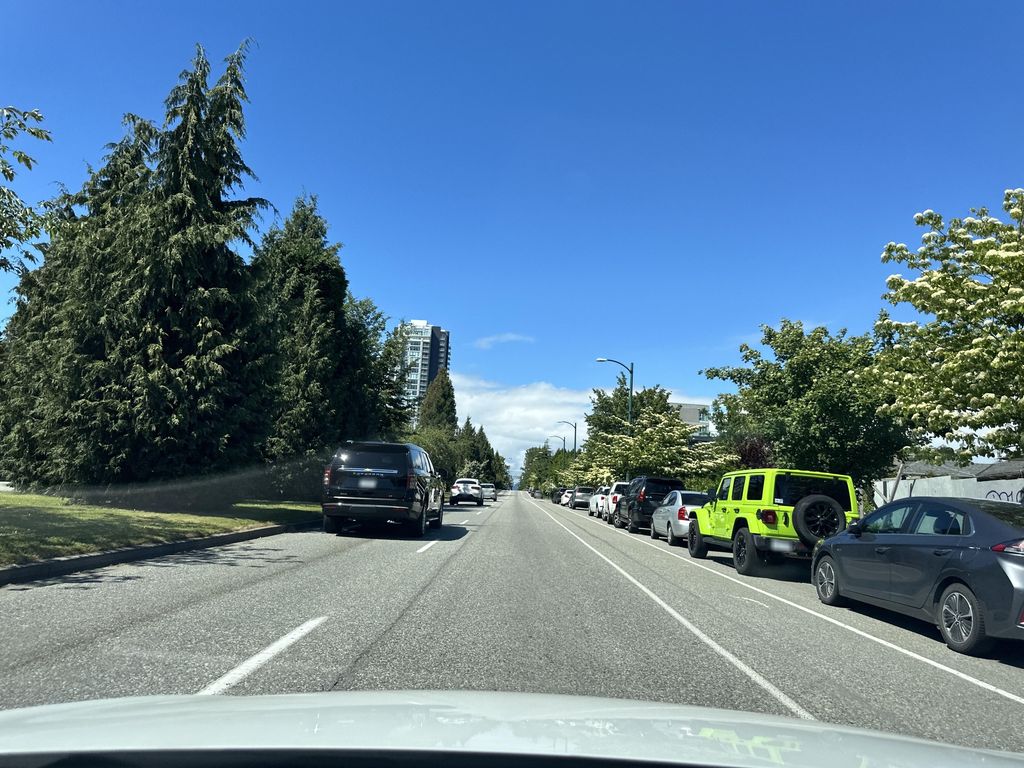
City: vancouver